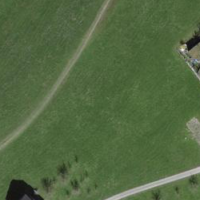
EUNIS habitat code: 24
Species observed at this site:
Cardamine pratensis